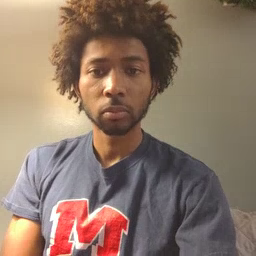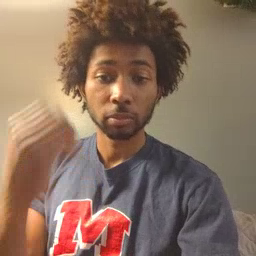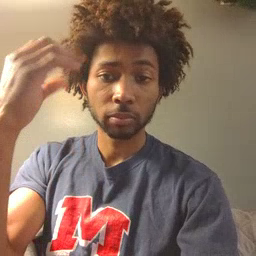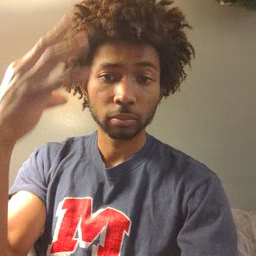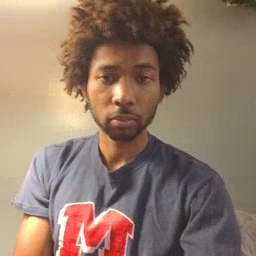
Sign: shower